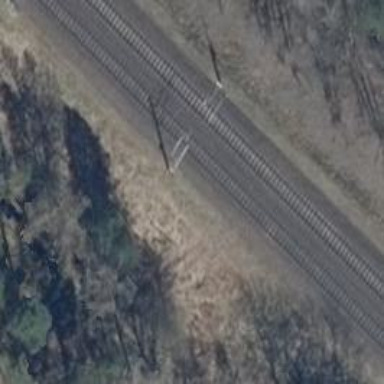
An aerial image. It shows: Railway track with contact lines for electrification.